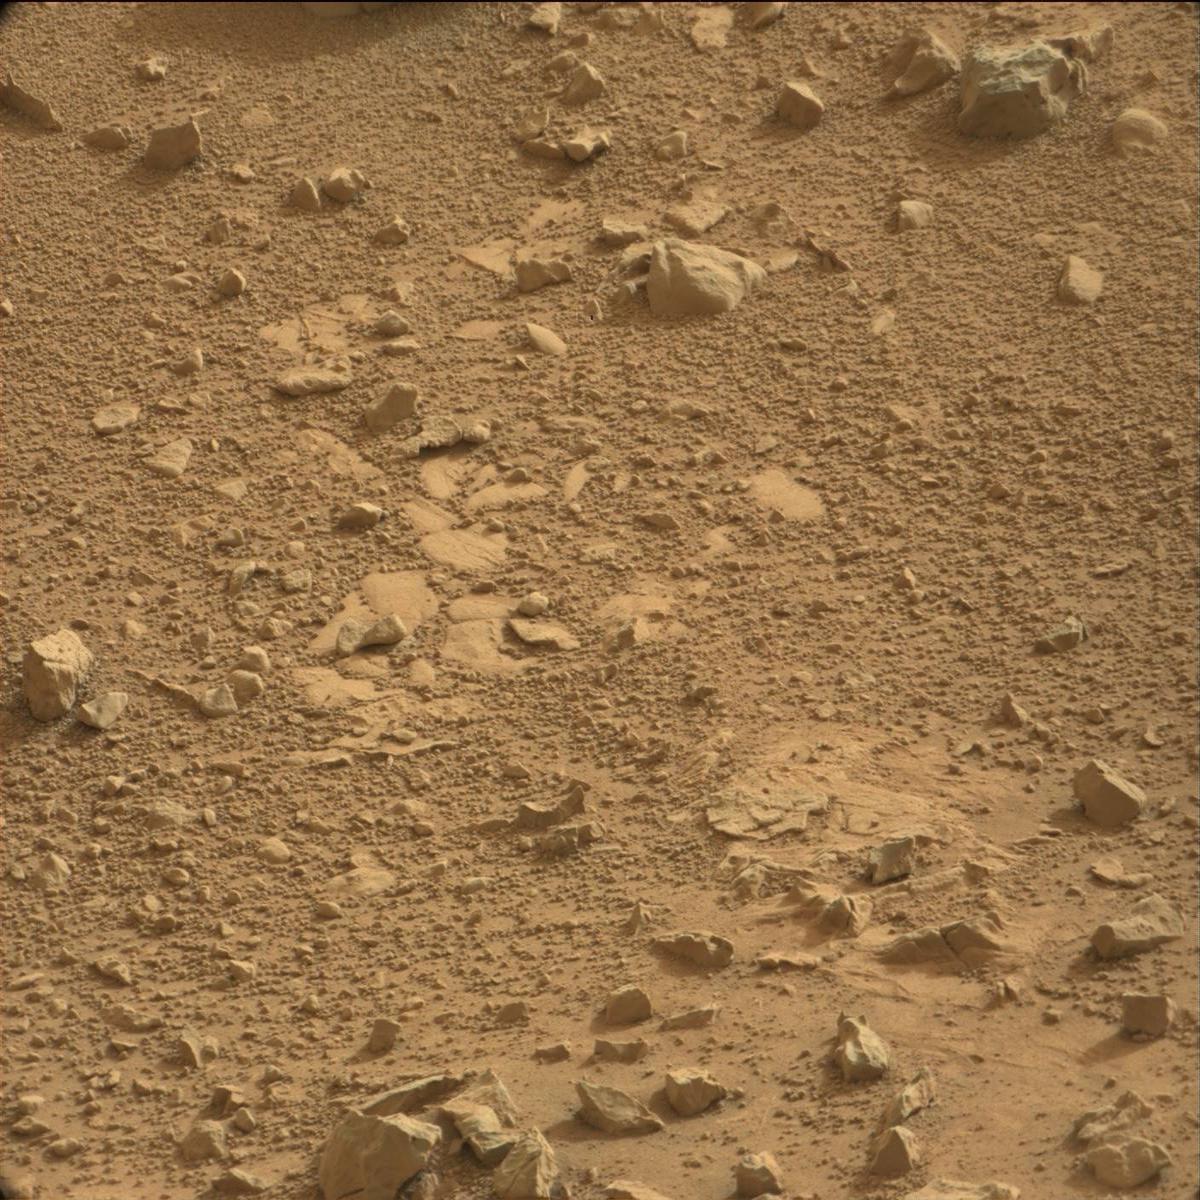
Terrain classes present: Bedrock, Rock, Sand / Soil